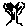
Label: tree